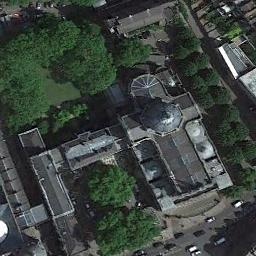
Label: church